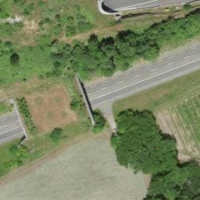
EUNIS habitat code: 57
Species observed at this site:
Vincetoxicum hirundinaria